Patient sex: M
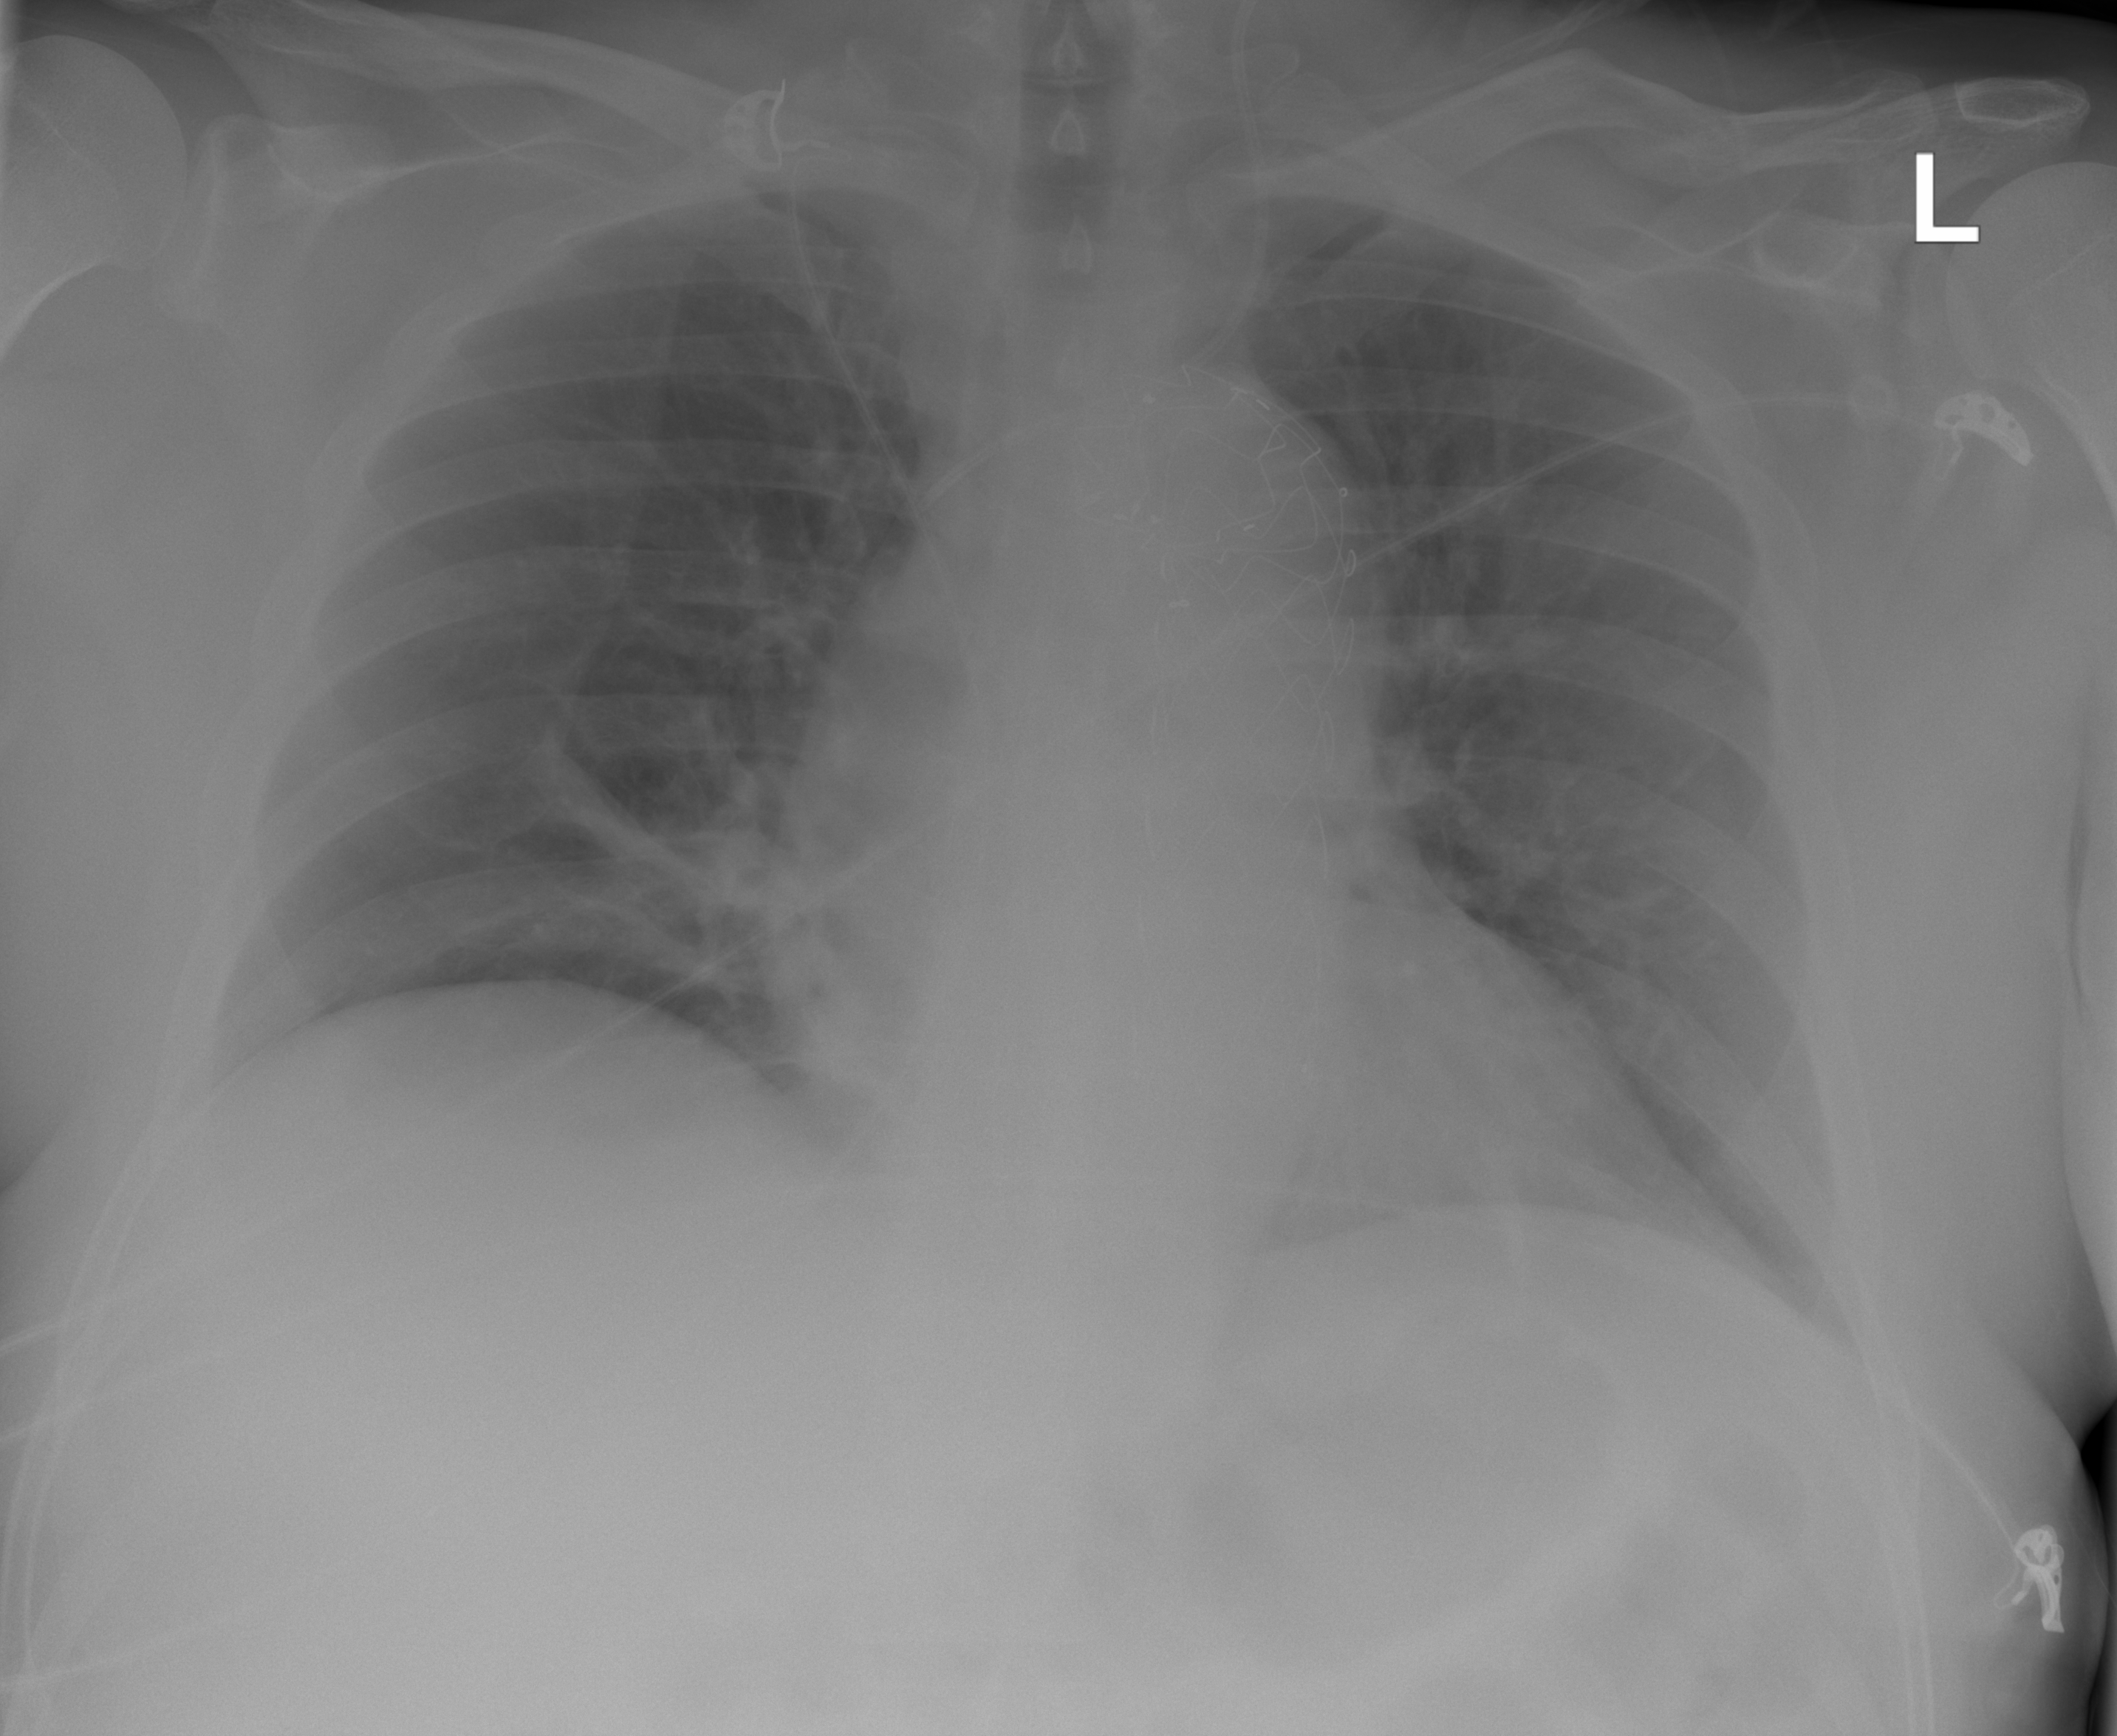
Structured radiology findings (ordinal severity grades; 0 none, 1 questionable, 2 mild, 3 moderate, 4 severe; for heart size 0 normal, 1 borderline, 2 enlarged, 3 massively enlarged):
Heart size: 2
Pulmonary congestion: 0
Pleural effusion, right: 0
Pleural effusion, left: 0
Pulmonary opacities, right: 0
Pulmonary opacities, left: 0
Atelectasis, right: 2
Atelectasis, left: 0